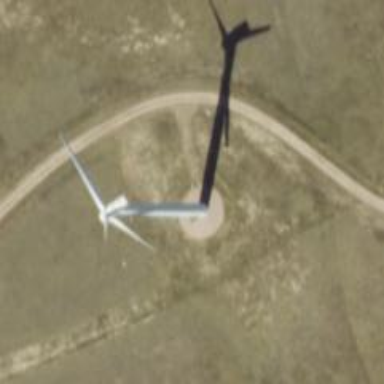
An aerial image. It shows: Wind power generator employing wind turbines.